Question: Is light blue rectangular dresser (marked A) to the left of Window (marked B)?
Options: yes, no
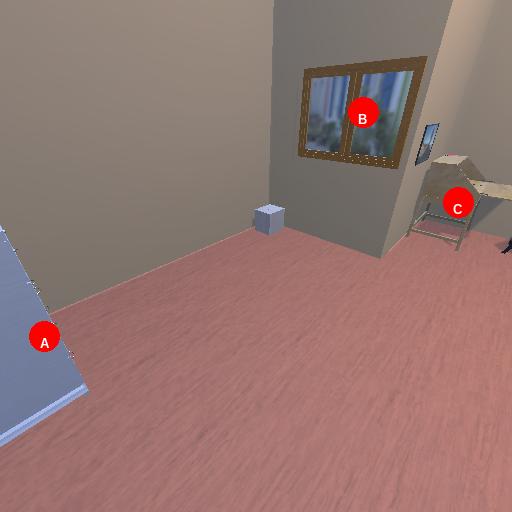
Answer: yes